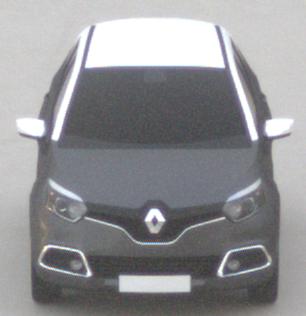
Make: Renault
Model: Captur ENERGY TCe 90
Detailed model: Captur (I)
Model produced from: 2013/06
Model produced until: 2015/05
Doors: 5
Color: gray
Road condition: dry road
Daytime: sunrise or sunset
Contrast: low contrast